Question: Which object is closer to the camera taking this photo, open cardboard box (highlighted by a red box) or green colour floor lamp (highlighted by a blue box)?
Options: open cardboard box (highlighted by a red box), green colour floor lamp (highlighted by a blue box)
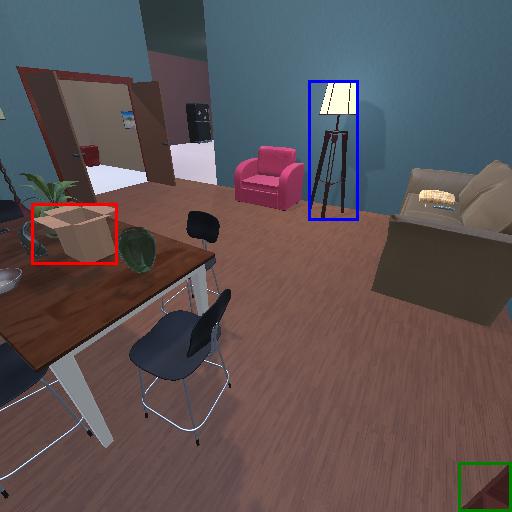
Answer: open cardboard box (highlighted by a red box)